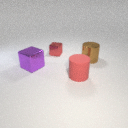
small red metal cube behind large brown metal cylinder